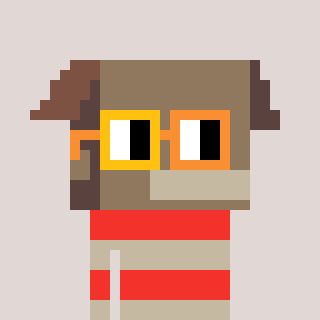
a pixel art character with square yellow and orange glasses, a box-shaped head and a bege-colored body on a warm background